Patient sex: M
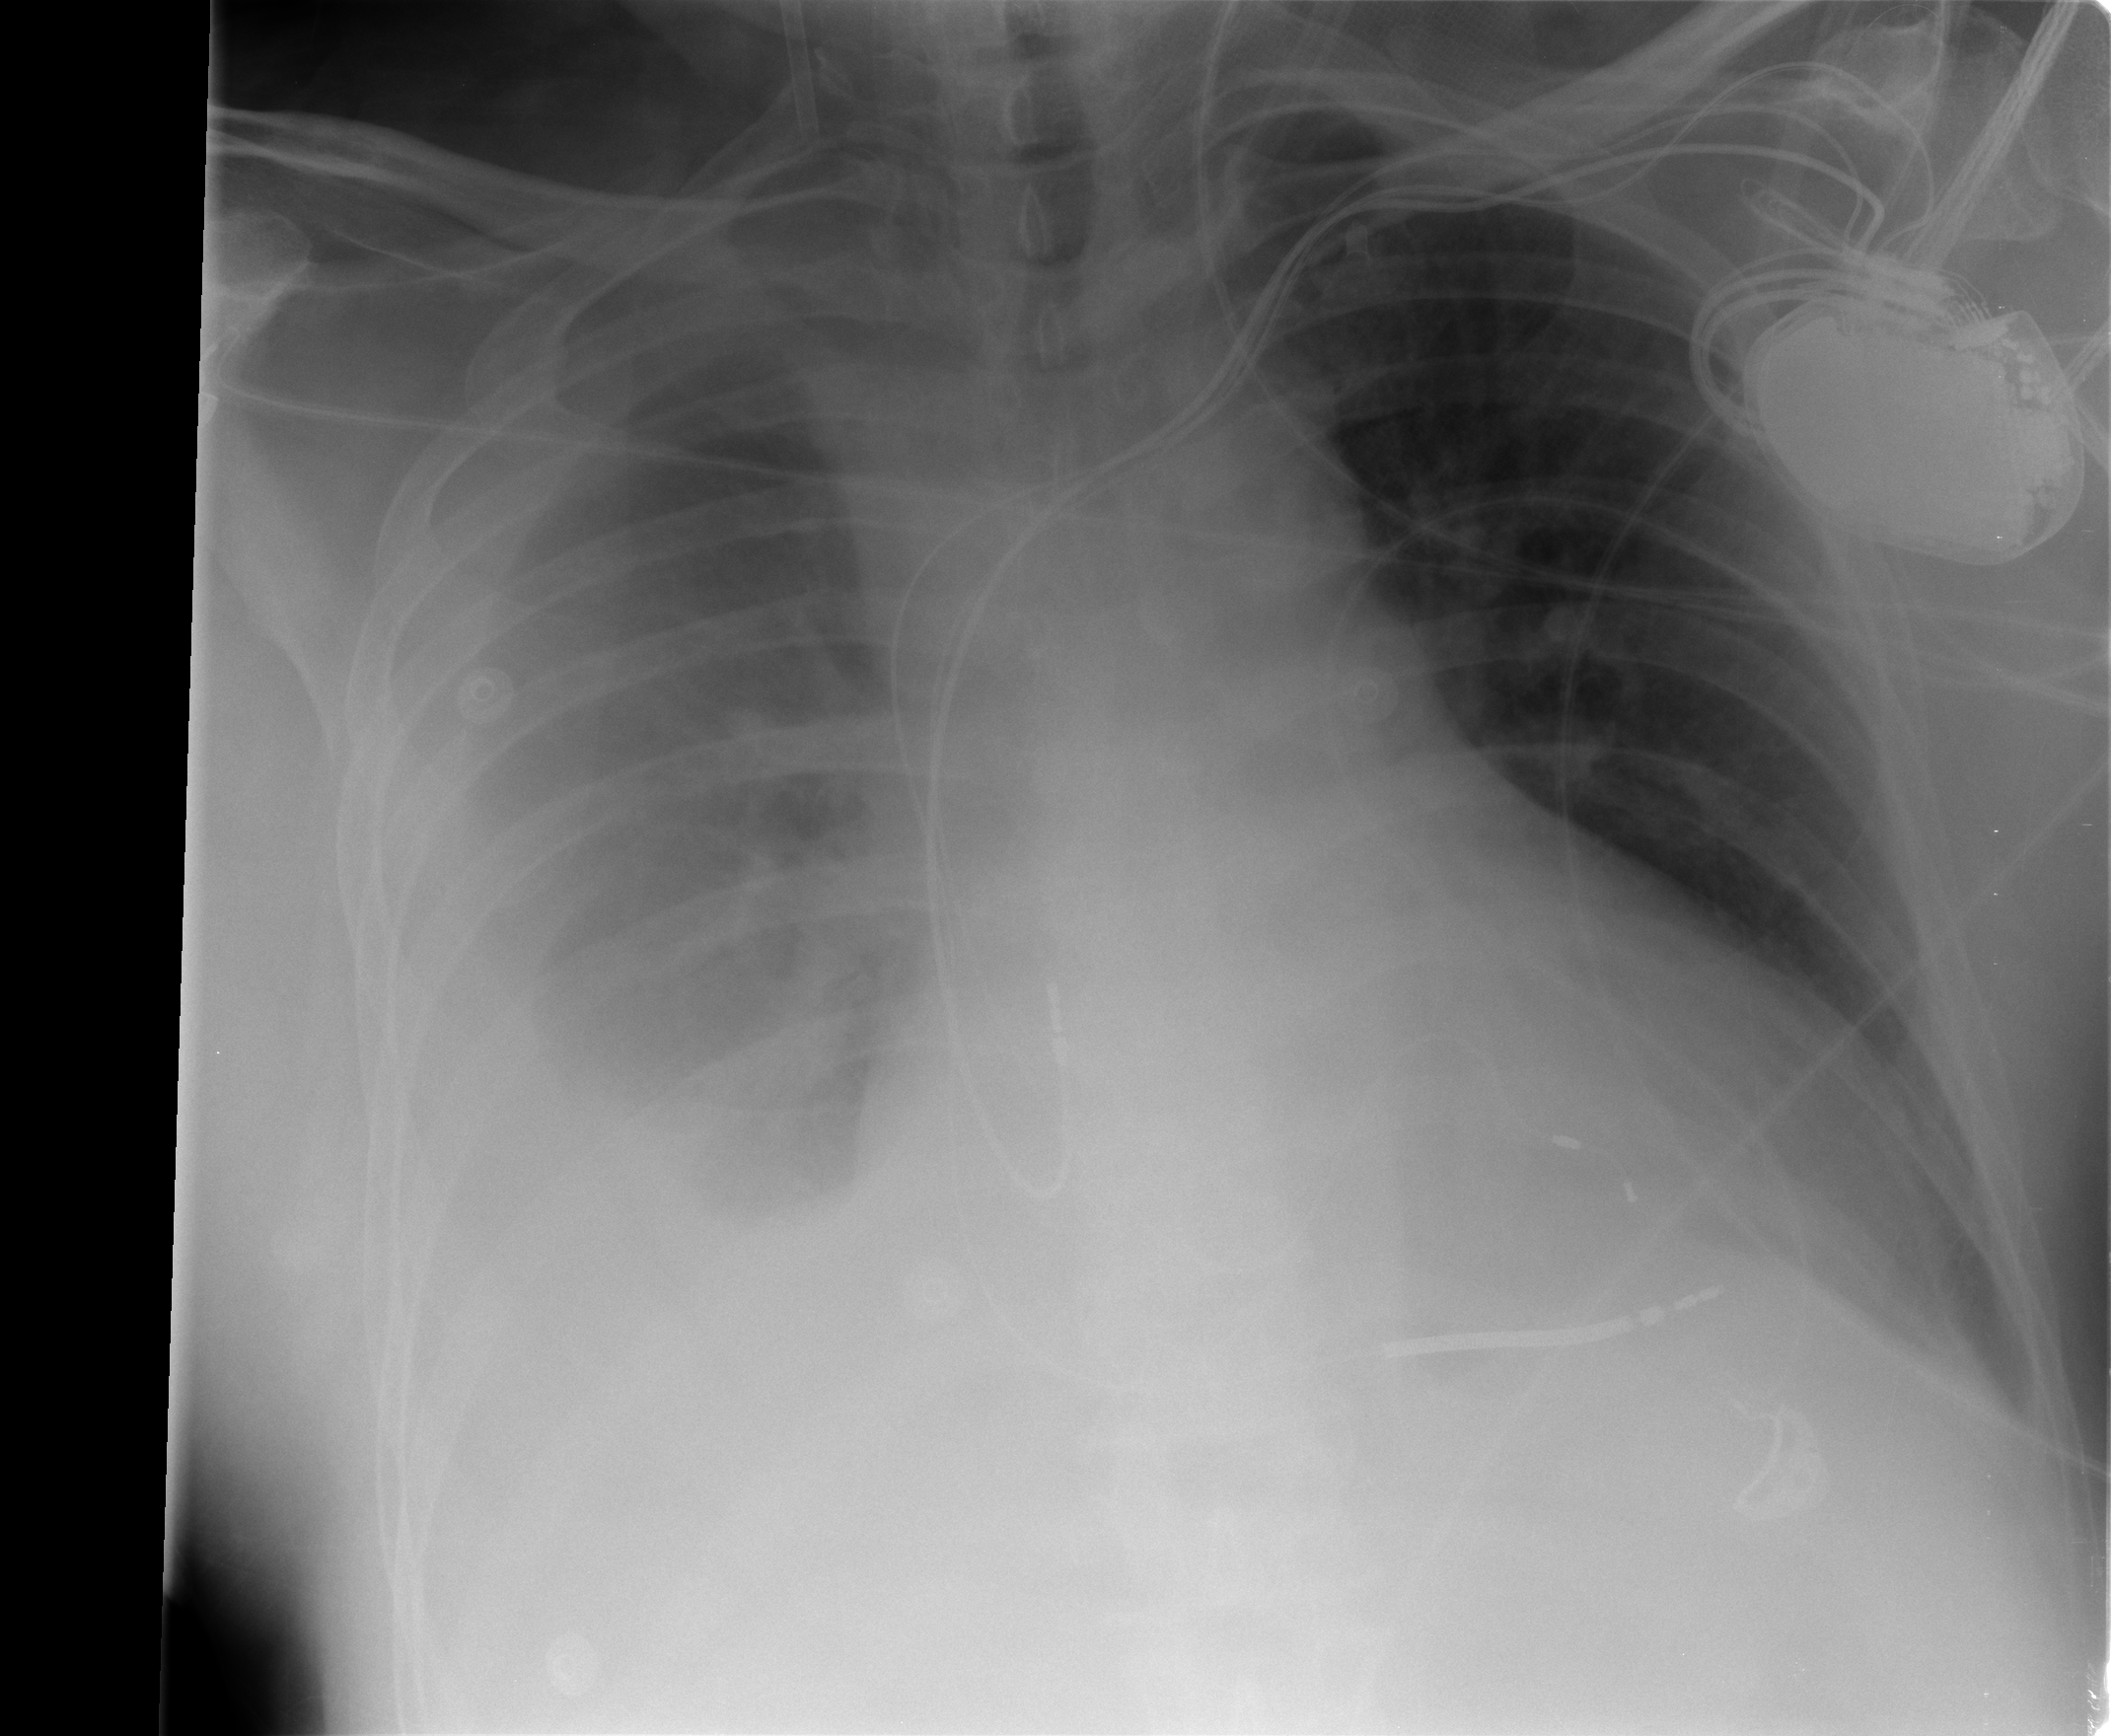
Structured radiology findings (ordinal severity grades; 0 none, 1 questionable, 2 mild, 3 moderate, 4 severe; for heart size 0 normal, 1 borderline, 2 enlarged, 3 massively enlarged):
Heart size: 2
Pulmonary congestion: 2
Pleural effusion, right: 3
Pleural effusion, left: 1
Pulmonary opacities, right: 1
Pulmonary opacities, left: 0
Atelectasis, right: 2
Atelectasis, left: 2